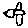
Label: bird